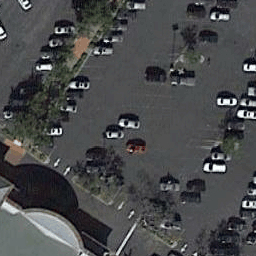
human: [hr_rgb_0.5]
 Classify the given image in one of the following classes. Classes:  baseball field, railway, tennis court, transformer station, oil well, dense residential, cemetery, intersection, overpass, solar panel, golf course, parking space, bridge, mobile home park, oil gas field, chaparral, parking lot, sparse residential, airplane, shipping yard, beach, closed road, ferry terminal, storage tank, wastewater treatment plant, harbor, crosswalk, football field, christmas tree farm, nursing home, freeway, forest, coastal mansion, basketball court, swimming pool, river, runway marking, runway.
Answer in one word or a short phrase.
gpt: parking lot